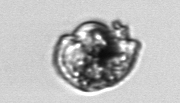
Label: Proterythropsis